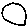
Label: circle